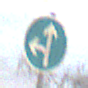
Verkehrszeichen: VorgeschriebeneFahrtrichtungGeradeausOderLinks
Umgebung: Roofed, Suburban
Tageszeit: MorningAfternoon
Wetter: PartlyCloudy
Licht: Natural
Jahreszeit: Winter
Kontrast: LowContrast